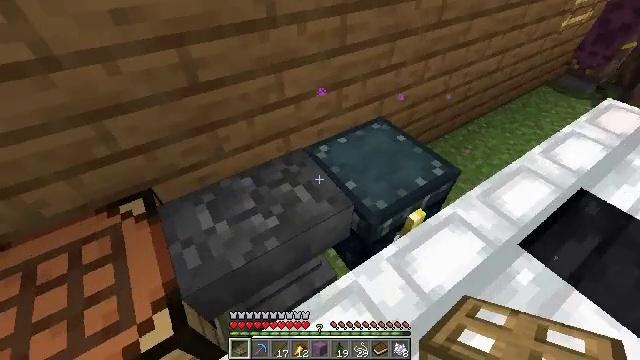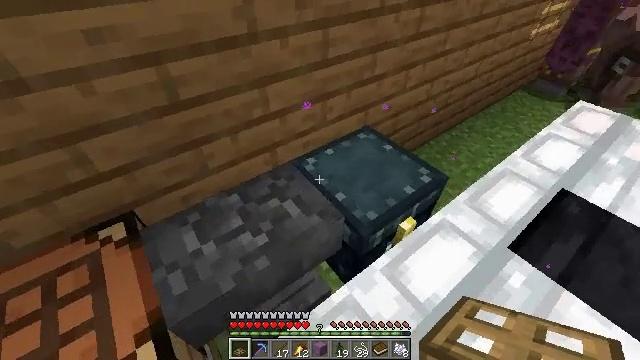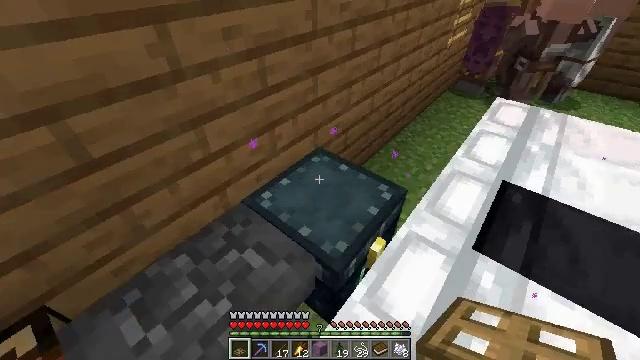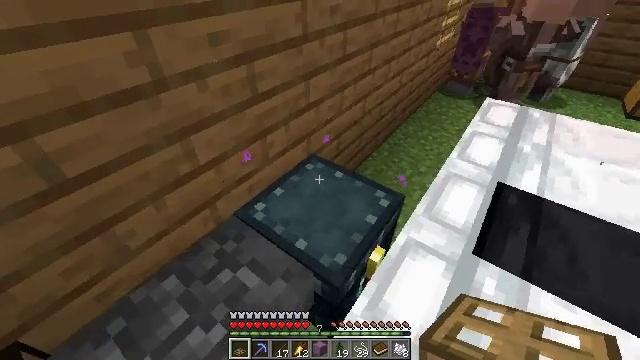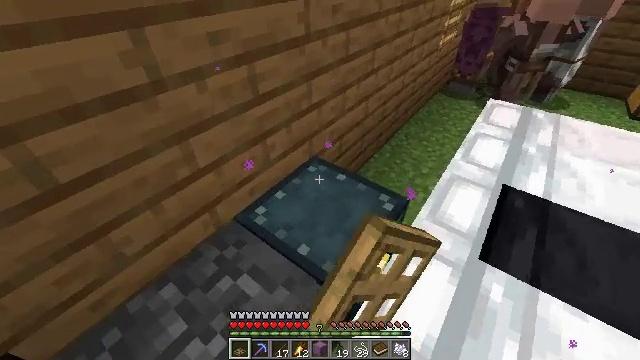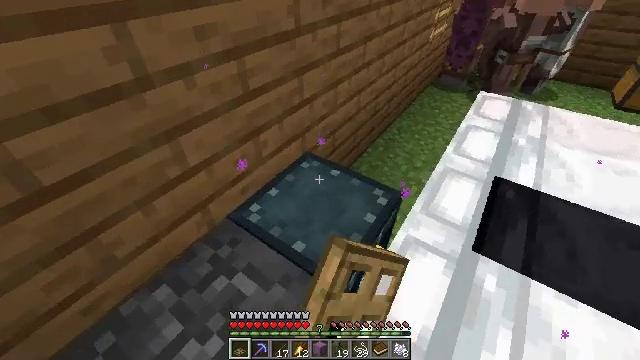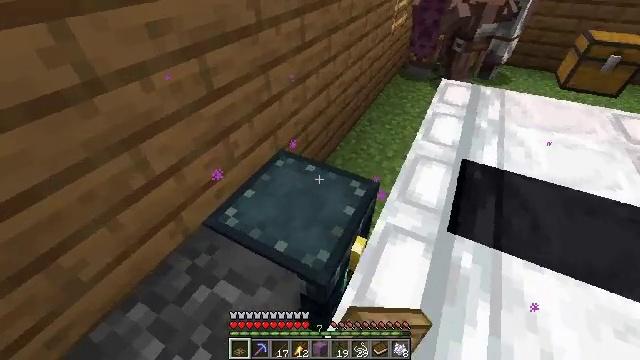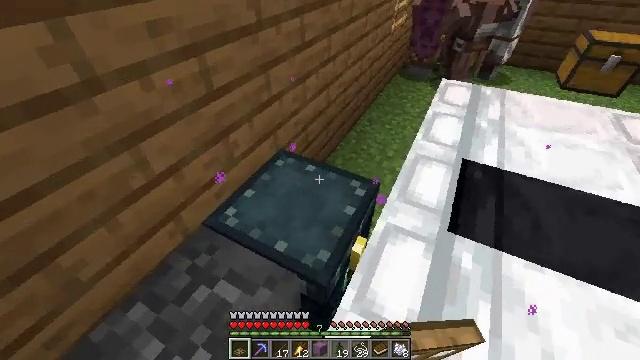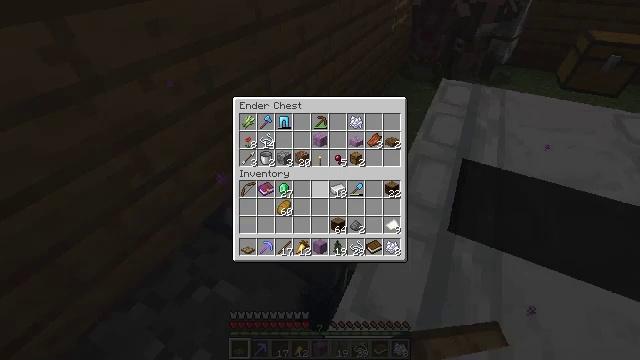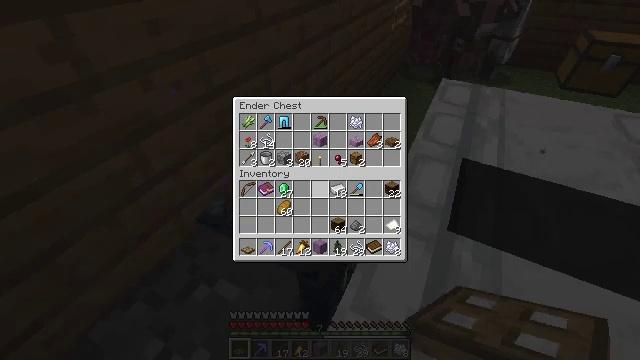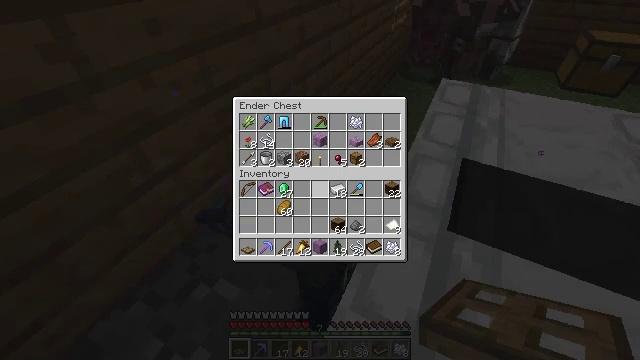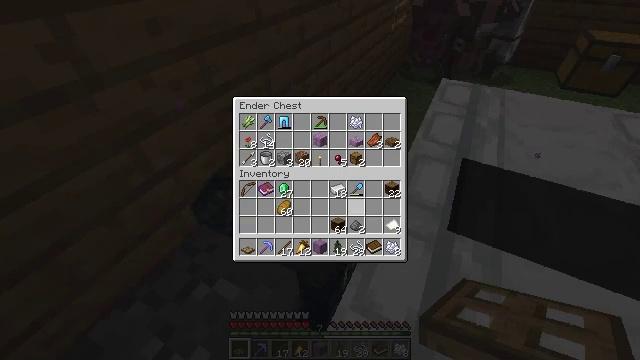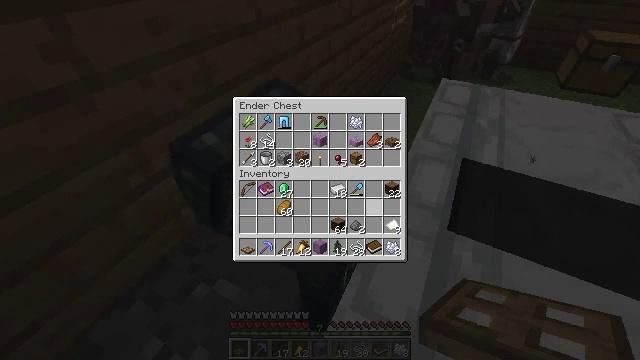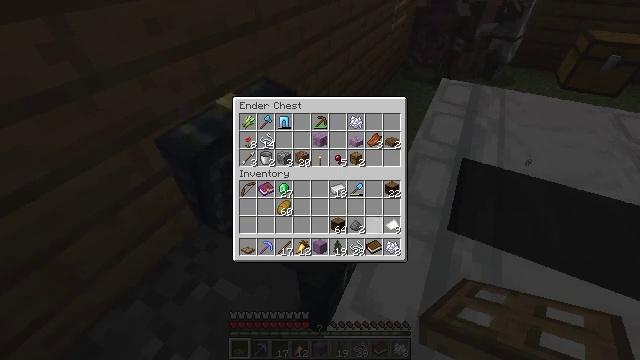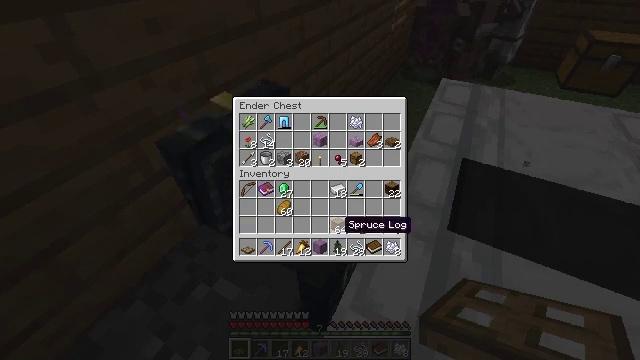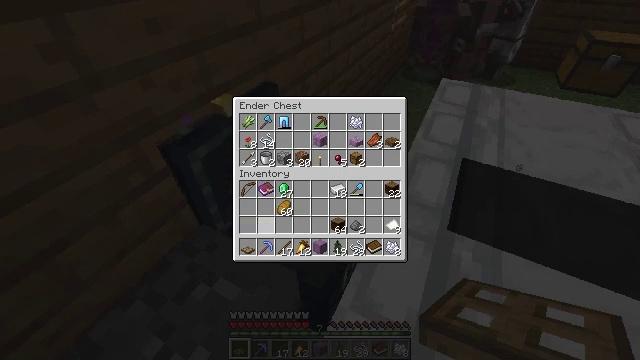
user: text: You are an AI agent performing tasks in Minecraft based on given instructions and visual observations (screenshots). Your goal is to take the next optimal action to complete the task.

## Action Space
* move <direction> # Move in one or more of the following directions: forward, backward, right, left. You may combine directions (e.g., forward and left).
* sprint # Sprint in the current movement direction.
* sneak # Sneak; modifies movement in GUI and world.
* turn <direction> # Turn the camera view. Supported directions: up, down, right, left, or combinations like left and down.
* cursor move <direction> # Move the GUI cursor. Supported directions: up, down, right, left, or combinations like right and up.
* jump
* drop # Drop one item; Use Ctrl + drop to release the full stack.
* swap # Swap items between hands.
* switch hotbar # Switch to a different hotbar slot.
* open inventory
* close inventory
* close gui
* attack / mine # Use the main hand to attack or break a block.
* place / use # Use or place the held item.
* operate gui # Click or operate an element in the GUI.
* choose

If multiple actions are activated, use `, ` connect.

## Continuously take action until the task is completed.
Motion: motion action
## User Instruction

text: Produce an ender pearl.
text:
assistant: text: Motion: move forward, turn right and up
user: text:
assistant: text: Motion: turn right and up
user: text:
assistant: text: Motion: turn right, use / place
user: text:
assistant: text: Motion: use / place
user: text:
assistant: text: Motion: turn right and down, use / place
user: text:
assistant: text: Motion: turn right
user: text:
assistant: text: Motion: no_op
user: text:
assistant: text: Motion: no_op
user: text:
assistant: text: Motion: no_op
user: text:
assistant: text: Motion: sneak
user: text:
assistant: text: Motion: sneak, cursor move right and down
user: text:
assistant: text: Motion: sneak, cursor move right and down
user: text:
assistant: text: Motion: sneak, cursor move down
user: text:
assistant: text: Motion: sneak, cursor move left and down
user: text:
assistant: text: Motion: sneak, cursor move left
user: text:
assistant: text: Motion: sneak, cursor move left and up
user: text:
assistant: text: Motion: sneak
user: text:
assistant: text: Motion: sneak
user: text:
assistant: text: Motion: sneak
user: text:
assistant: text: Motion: sneak
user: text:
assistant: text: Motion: sneak
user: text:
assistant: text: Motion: sneak
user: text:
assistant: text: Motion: sneak
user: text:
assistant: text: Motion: sneak
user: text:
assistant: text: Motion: sneak
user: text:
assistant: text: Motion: sneak, operate gui
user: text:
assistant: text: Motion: sneak, operate gui
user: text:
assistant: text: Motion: sneak, operate gui
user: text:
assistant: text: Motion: sneak
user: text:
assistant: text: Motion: sneak